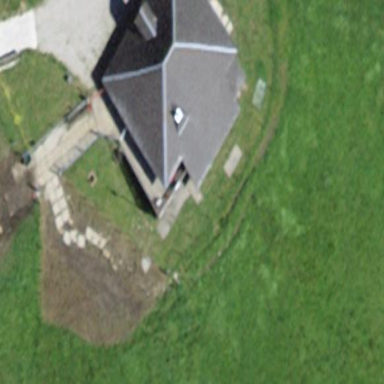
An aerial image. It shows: Building with hipped roof shape.